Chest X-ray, PA view. Patient: 59 years old, sex M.
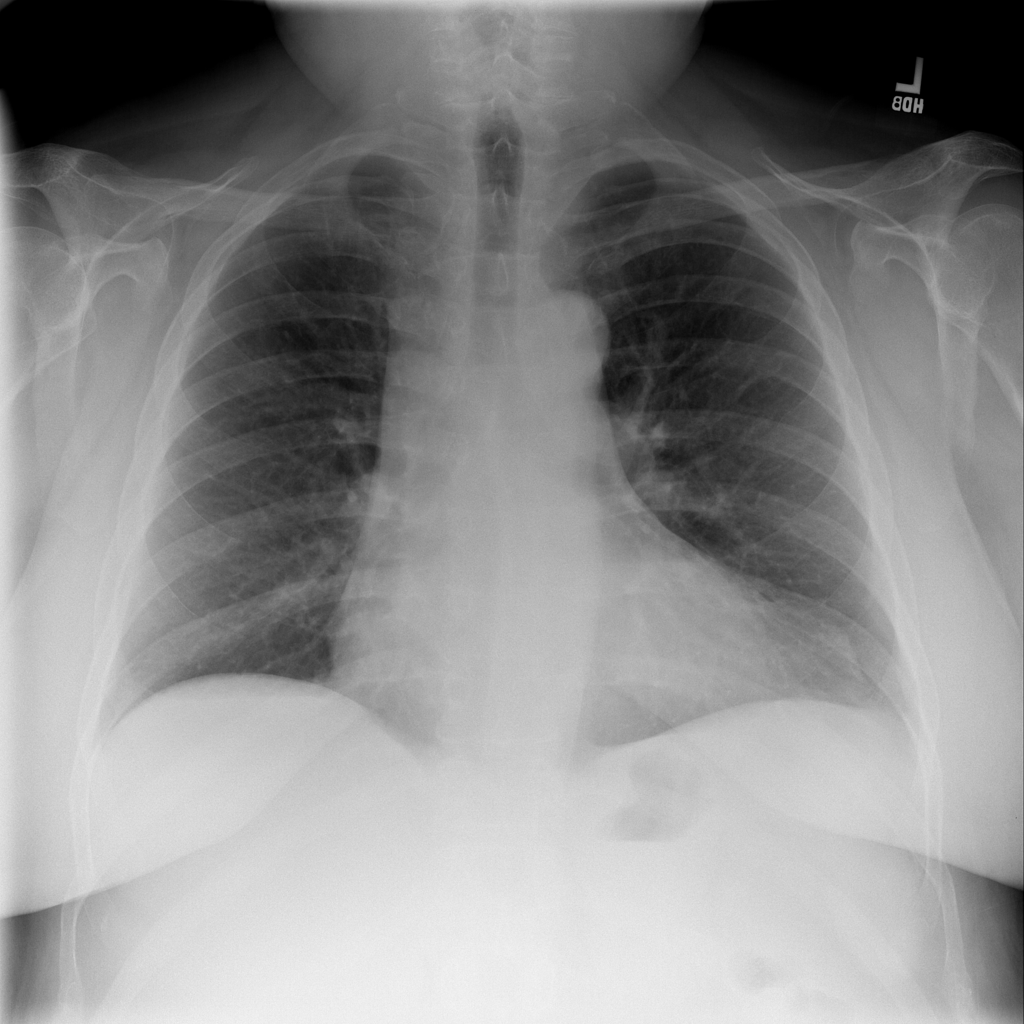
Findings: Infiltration